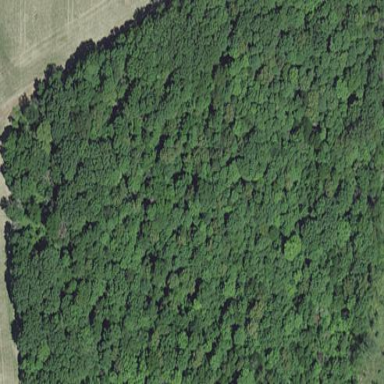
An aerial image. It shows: Serene woodland landscape.